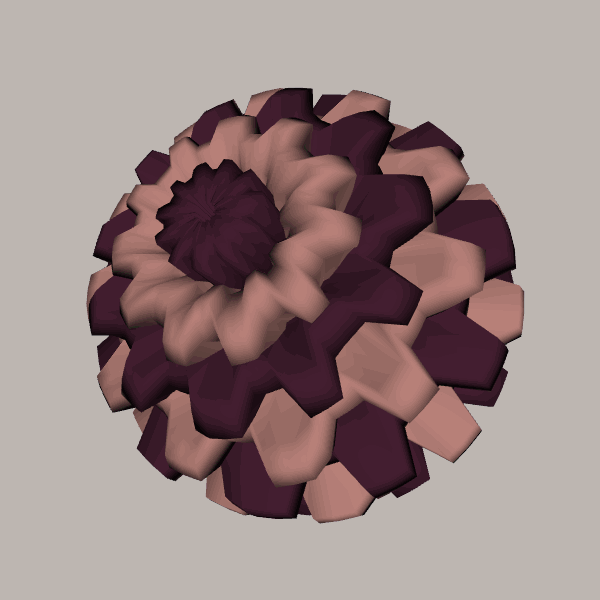
Background: light